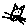
Label: cat